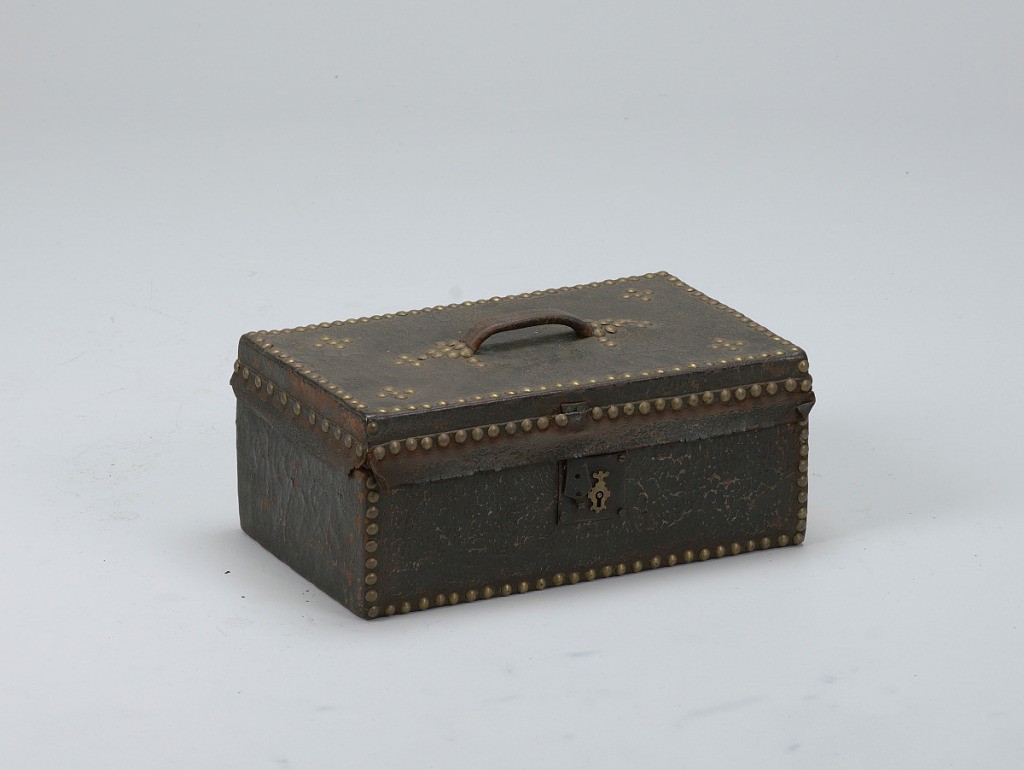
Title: Chest
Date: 1820–40
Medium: Leather-covered wood, iron lock, brass tacks, fabric, paper.
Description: Rectangular box covered with black leather (now in crazed condition), with hinged lid, iron lock with patterned brass escutcheon, leather handle (center top), flaps of leather extending from front and side edges of top.  Leather attached by rows of round-headed brass tacks, patterns of tacks on top. Lined with printed fabric, small-patterened red, white, black ground. Leather hinge, interior.